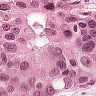
Metastatic tissue present: yes